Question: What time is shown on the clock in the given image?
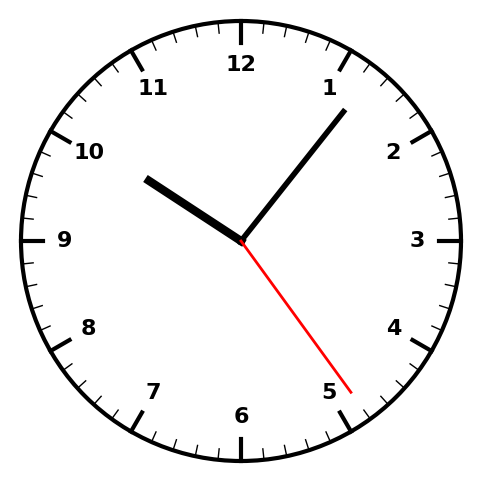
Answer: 10:06:24